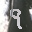
Label: 9